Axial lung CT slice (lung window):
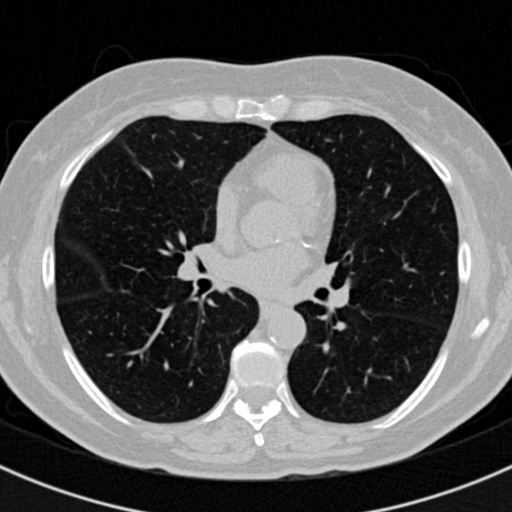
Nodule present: no